Question: If I've any 'm x n' logical image of a white region like the following:

How to get the indices of the boundary line between the white and black regions?
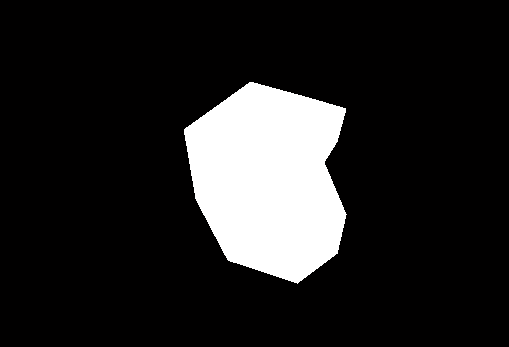
Answer: This simply comes down to detecting the edges of the given image. MATLAB already has a built-in implementation for that in the <URL> command. Here's an example of detecting the boundaries of an image 'I' using the Canny filter:
'''
A = edge(I, 'canny');
'''
The non-zero elements in the resulting image 'A' are what you're after. You can then use 'find' to obtain their indices.